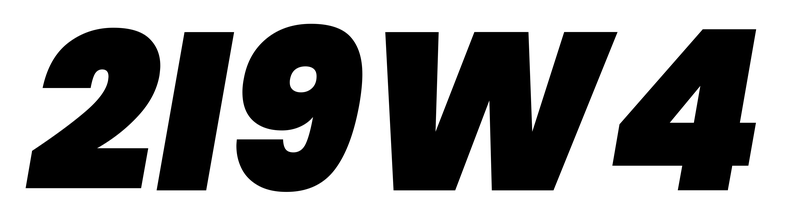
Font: Poppins-BlackItalic